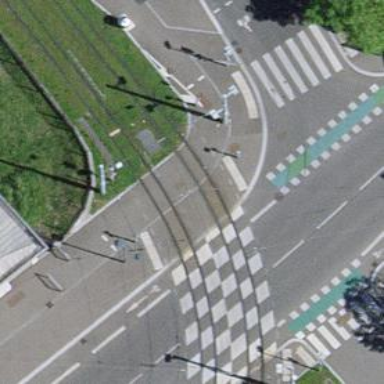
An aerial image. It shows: Railway crossing.